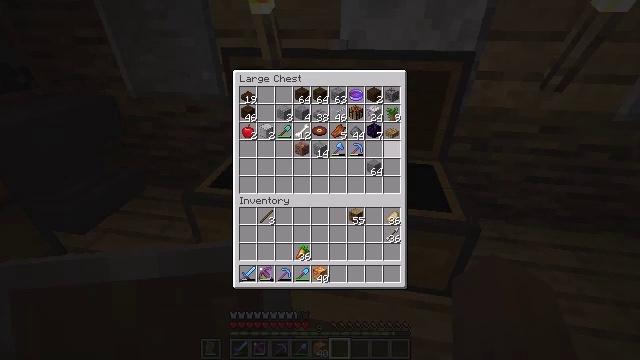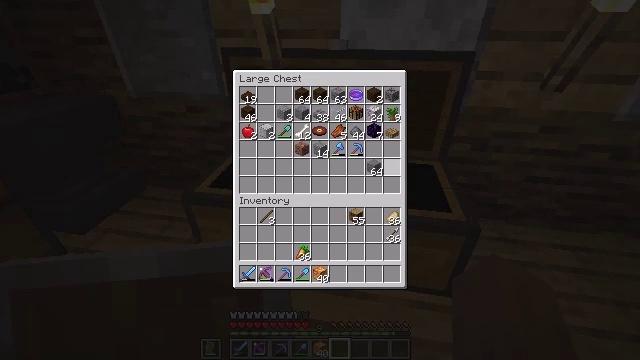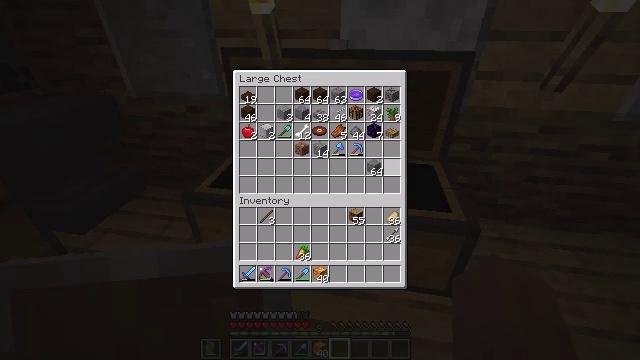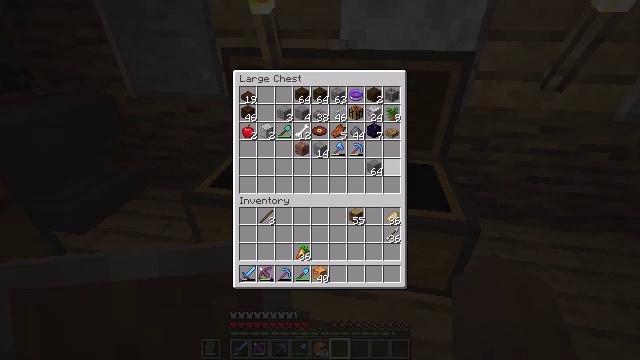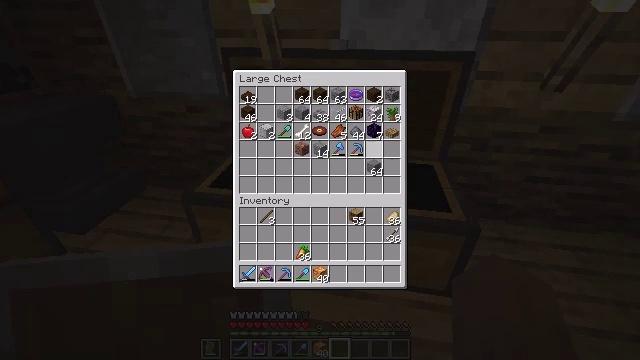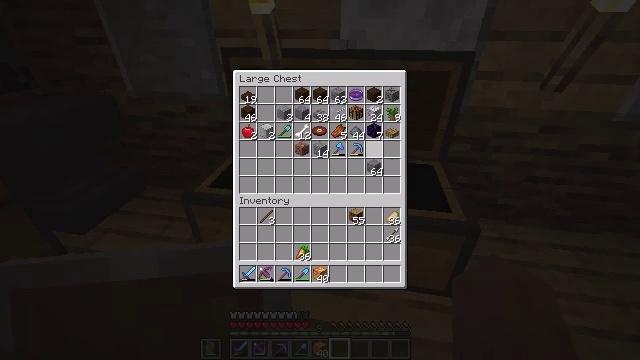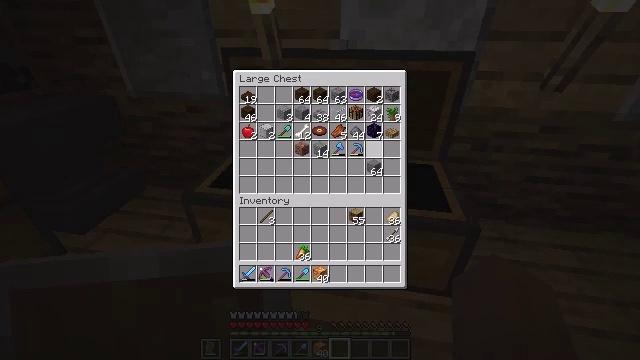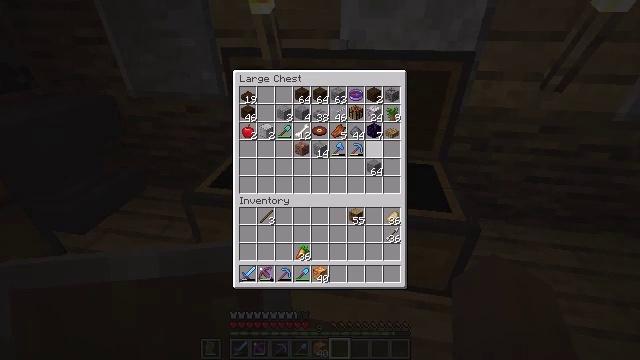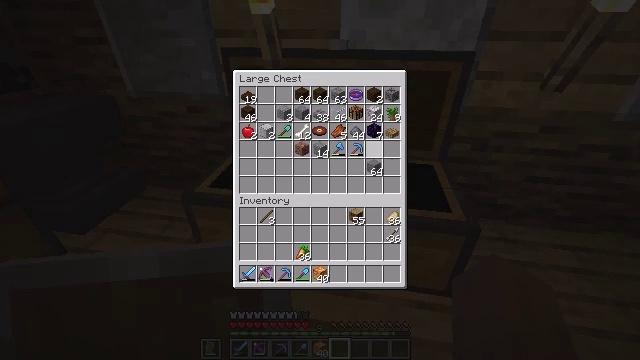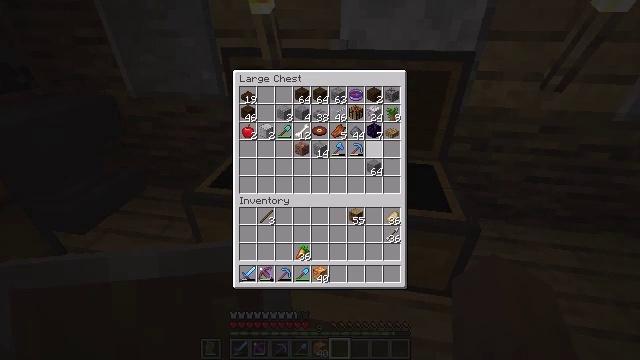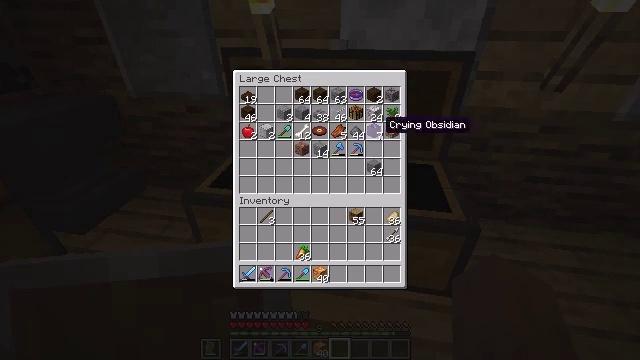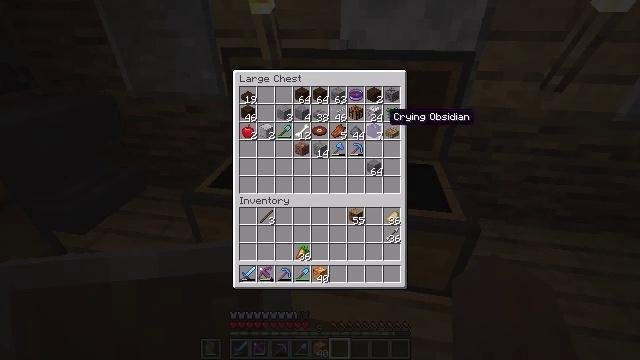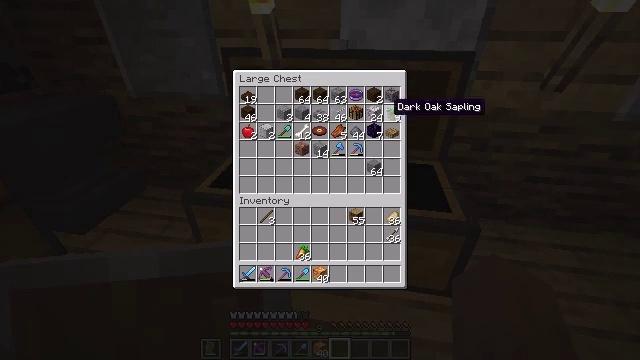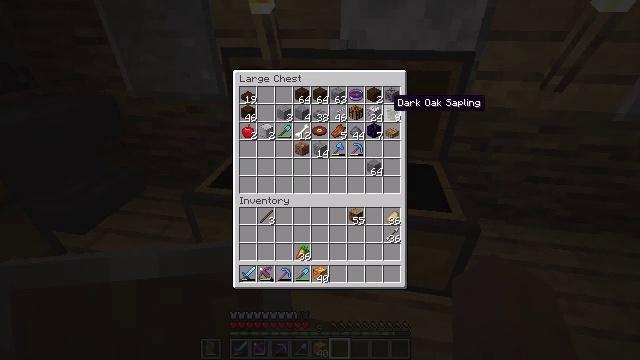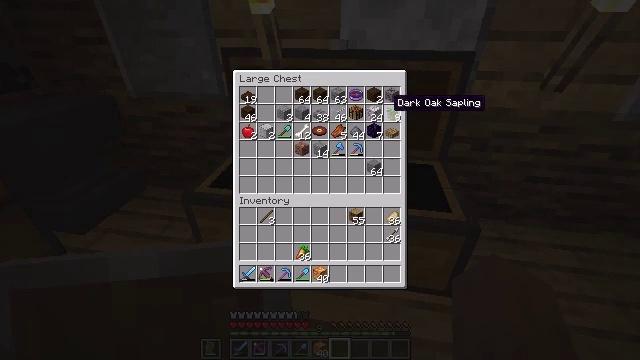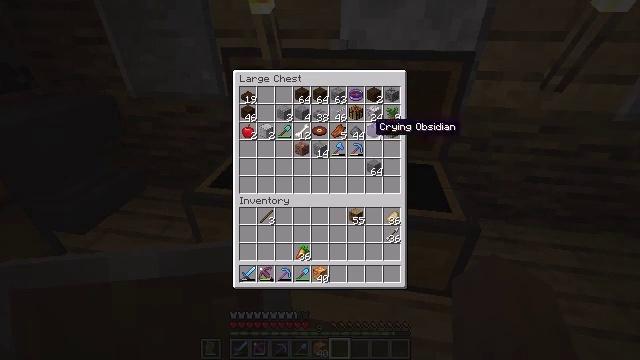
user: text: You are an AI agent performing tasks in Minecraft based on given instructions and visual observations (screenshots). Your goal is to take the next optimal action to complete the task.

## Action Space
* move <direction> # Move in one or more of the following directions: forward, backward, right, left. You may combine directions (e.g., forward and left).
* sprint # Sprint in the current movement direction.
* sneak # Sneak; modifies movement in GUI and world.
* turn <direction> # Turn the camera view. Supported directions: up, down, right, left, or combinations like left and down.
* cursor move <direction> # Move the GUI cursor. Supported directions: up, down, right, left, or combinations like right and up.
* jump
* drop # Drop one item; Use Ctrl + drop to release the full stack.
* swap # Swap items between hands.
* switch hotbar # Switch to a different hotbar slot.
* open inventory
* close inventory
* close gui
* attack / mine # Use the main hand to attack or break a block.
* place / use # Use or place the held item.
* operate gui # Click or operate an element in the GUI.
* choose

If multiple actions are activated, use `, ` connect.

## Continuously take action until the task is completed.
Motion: motion action
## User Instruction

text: Gather some oak planks.
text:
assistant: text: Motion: sneak, cursor move down
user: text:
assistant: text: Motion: sneak
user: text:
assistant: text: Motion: sneak, cursor move left
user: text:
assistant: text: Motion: sneak, cursor move left and up
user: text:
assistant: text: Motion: sneak, cursor move up
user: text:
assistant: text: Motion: sneak
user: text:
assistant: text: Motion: sneak
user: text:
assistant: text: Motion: sneak
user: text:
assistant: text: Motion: sneak
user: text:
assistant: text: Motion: sneak, cursor move up
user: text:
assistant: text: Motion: sneak, cursor move up
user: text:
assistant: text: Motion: sneak, cursor move up
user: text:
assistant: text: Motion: sneak
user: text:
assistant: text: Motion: sneak
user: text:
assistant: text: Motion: sneak, cursor move left and down
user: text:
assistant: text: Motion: sneak, cursor move left and down
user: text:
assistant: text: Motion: sneak
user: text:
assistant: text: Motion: sneak
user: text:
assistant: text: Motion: no_op
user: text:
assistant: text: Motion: no_op
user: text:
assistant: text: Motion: close gui
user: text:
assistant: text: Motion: no_op
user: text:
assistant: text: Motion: no_op
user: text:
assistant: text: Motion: use / place
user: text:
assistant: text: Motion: use / place
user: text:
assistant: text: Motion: use / place
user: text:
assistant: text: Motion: no_op
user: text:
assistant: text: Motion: no_op
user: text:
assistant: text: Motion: open gui
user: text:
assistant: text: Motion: no_op